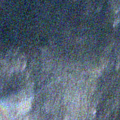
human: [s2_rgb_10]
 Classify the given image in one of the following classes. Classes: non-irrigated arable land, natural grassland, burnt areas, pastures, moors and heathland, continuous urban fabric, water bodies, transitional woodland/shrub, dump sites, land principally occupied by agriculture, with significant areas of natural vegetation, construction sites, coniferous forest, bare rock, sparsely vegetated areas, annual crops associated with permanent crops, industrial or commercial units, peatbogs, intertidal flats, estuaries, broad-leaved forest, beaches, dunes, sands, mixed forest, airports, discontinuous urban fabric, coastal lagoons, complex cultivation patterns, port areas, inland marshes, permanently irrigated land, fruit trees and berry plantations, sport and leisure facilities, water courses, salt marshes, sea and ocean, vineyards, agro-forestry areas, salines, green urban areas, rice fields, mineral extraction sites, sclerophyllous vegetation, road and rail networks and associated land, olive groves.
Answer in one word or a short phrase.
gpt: water bodies